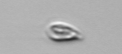
Label: Cryptophyta